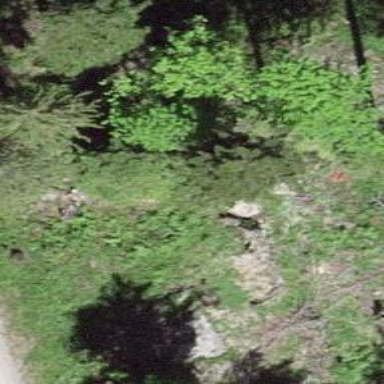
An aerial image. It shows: Cliff in nature.